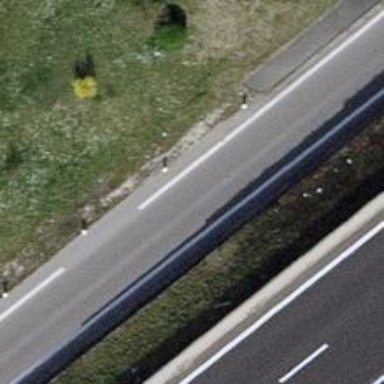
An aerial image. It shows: Trunk link highway designated as motorroad.